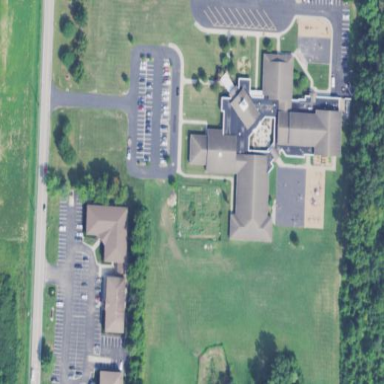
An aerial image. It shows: School.